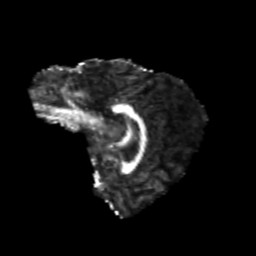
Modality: FA
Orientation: sagittal
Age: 20
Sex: female
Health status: healthy
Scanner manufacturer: philips
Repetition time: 7.391 s
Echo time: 0.08599 s